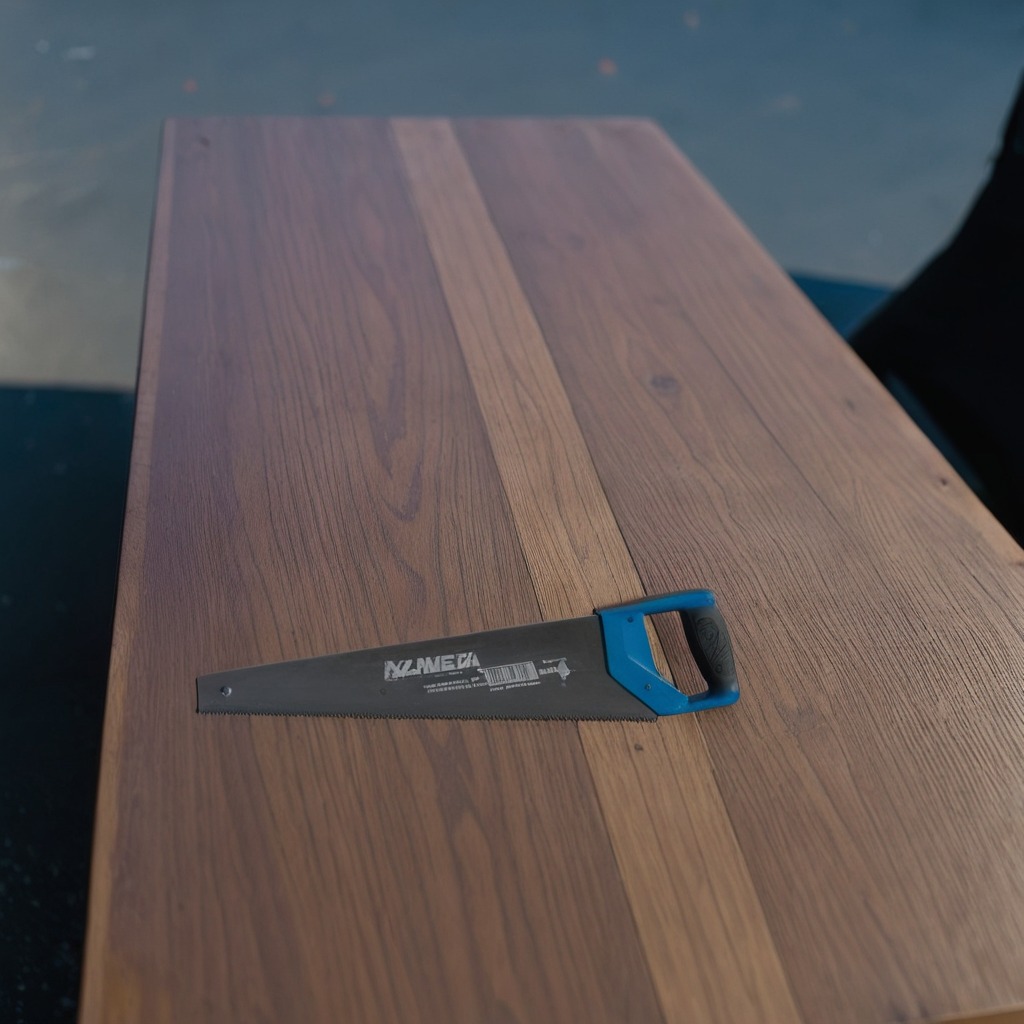
A metal saw is lying on the old table in the small garage at twilight.